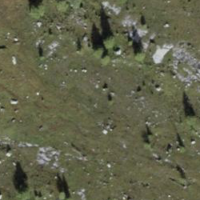
EUNIS habitat code: 23
Species observed at this site:
Hedysarum hedysaroides